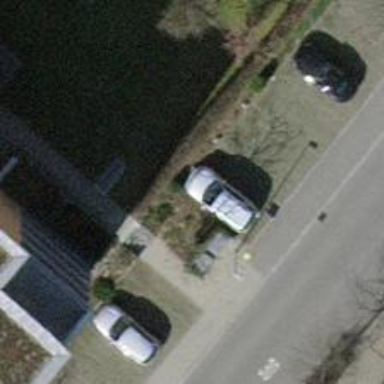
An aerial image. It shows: Road with steps.